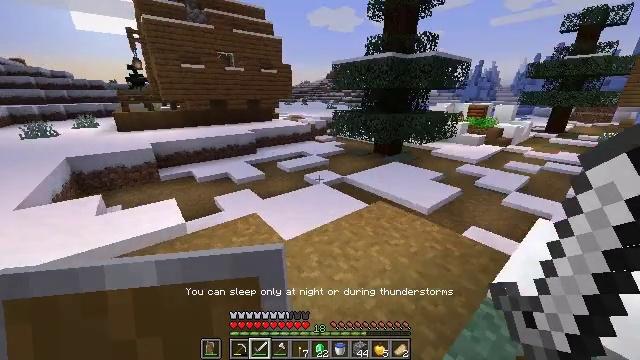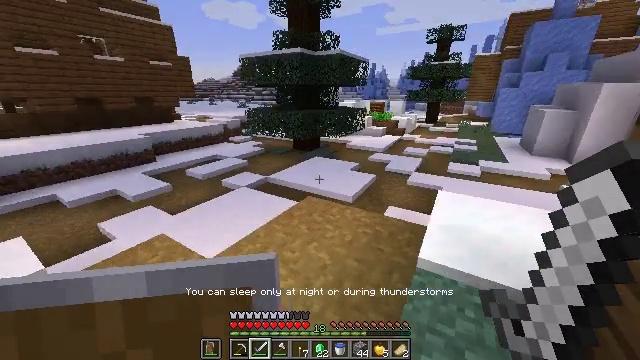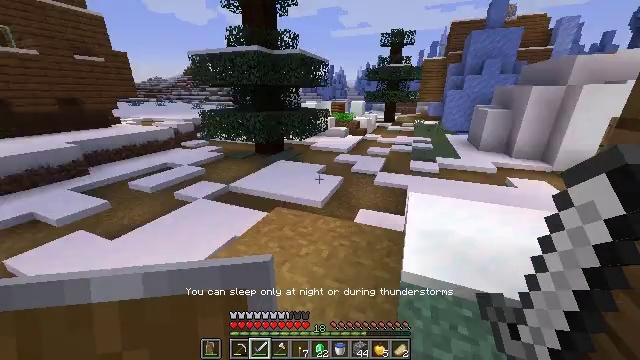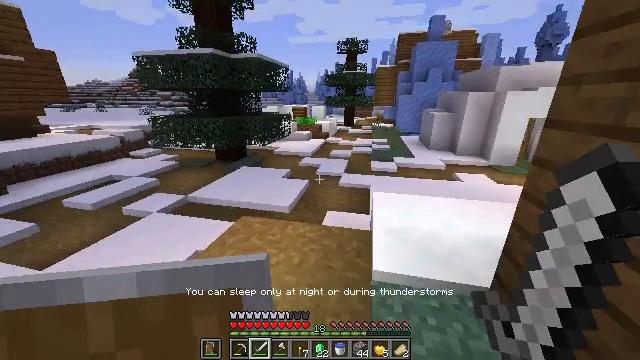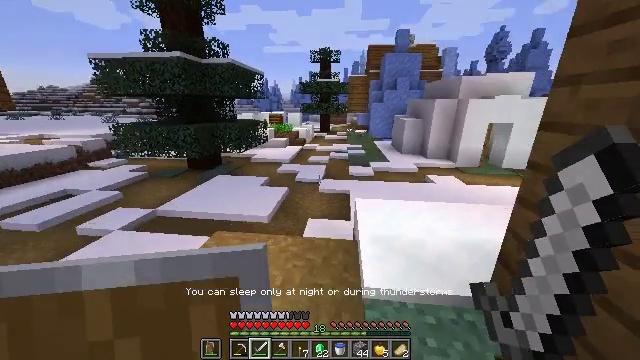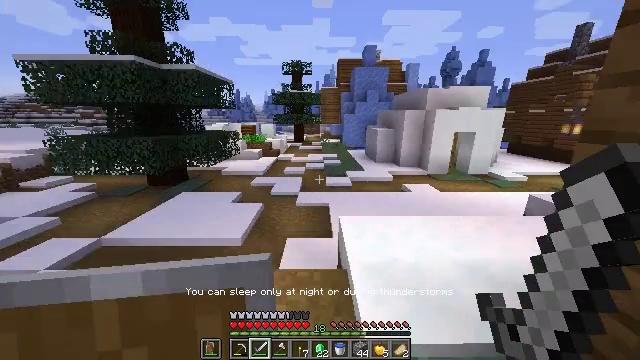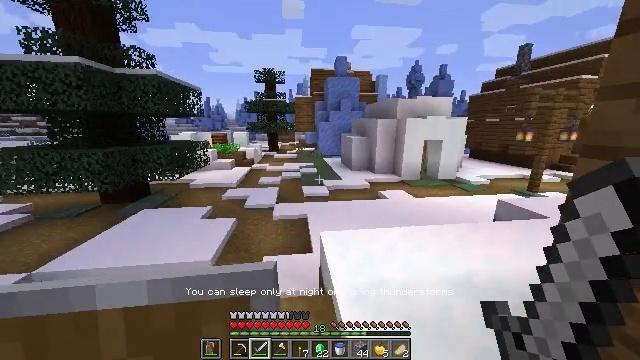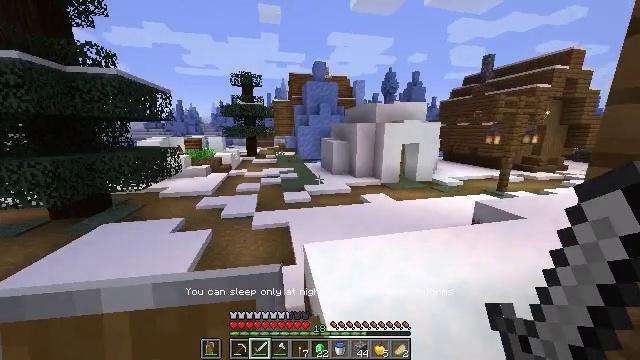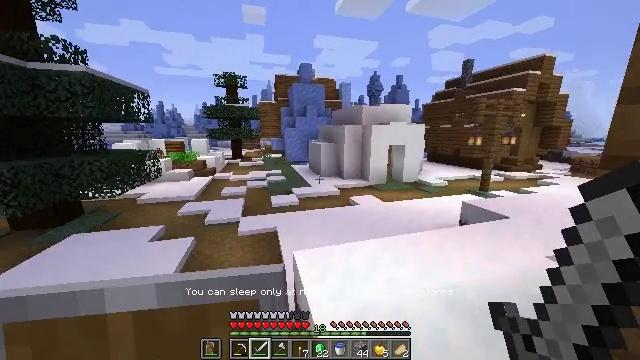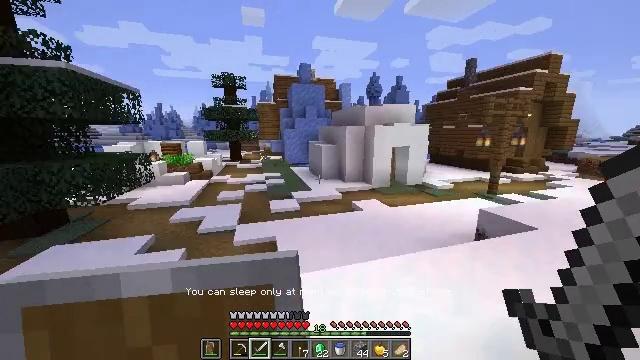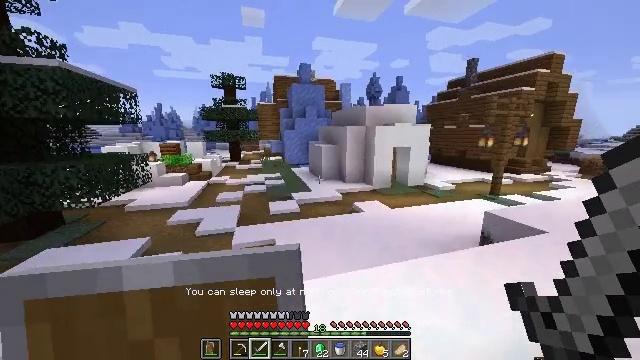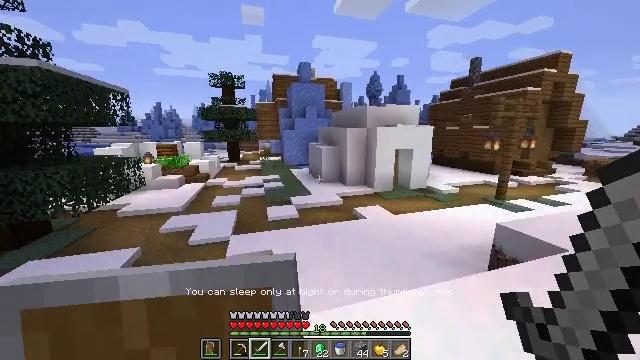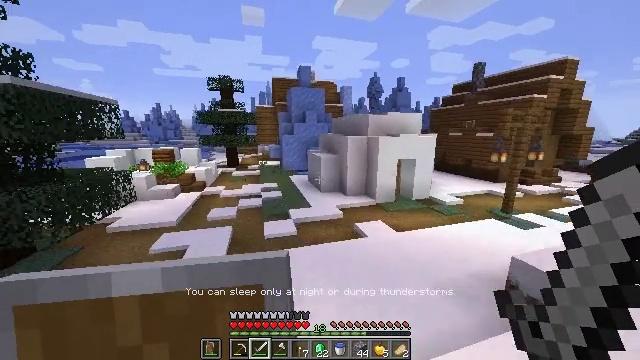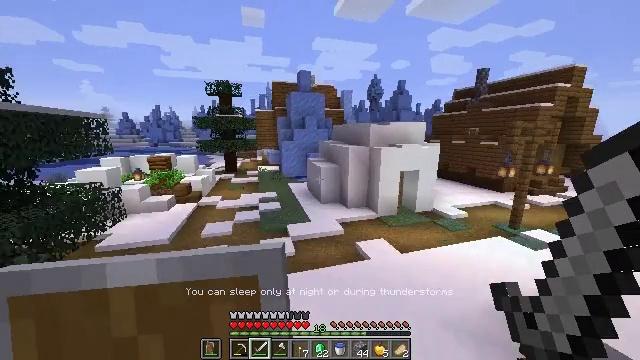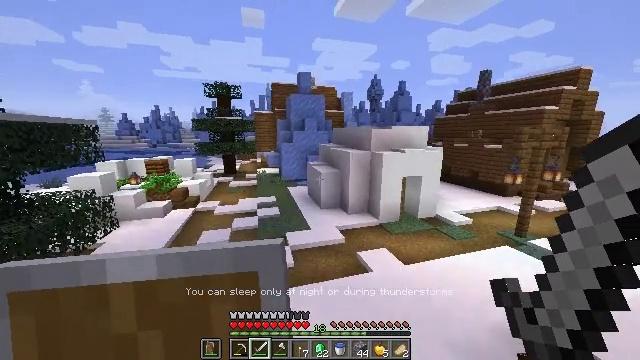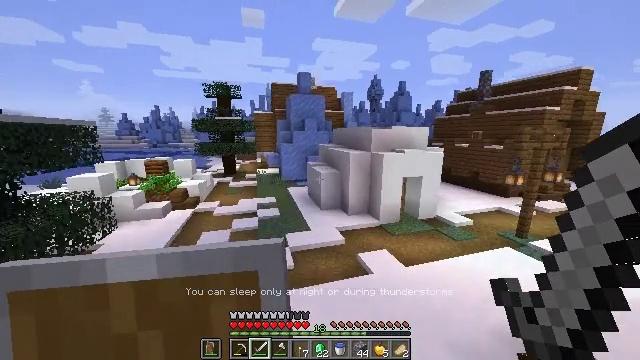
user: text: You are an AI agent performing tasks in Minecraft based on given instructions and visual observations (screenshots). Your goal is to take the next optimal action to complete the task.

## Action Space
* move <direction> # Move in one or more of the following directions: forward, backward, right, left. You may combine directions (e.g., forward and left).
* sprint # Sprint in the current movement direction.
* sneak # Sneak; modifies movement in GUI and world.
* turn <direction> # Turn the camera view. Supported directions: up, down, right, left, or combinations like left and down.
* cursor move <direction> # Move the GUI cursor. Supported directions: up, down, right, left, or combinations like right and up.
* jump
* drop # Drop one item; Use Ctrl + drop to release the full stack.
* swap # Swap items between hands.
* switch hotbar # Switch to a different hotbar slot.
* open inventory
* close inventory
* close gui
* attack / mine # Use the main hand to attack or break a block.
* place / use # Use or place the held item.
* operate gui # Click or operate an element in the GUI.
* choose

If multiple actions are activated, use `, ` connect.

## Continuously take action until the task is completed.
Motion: motion action
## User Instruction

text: Mine the blue bed to pick it up.
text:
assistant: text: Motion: move forward, sprint, turn right
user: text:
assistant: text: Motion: move forward, sprint, turn right
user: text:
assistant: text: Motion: move forward, sprint, turn right
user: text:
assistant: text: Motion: move forward, sprint, turn right and up
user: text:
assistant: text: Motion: move forward, sprint, turn right and up
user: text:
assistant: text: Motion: move forward, sprint, turn right and up
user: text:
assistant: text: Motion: move forward, sprint, turn right and up
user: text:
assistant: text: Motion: move forward, sprint, turn right
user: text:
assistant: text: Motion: move forward, sprint
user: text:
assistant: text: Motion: move forward, sprint
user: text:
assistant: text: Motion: move forward, sprint, jump
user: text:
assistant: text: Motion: move forward, sprint, jump
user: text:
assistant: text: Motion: move forward, sprint, jump
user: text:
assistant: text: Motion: move forward, sprint, jump
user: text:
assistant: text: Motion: move forward, sprint, jump
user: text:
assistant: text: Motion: move forward, sprint, jump
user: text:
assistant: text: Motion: move forward and move right, sprint, jump
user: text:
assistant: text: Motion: move forward and move right, sprint, jump
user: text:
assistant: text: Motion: move forward and move right, sprint, turn right, jump
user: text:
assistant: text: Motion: move forward and move right, sprint, turn right and down, jump
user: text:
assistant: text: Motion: move forward and move right, sprint, turn right and down, jump
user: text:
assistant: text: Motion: move forward and move right, sprint, turn right and down, jump
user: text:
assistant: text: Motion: move forward and move right, sprint, turn right, jump
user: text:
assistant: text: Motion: move forward and move right, sprint, turn right, jump
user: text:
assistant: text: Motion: move forward and move right, sprint, turn right, jump
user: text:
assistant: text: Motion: move forward and move right, sprint, jump
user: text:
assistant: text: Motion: move forward and move right, sprint, jump
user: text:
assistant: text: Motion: move forward and move right, sprint, jump
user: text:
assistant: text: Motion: move forward and move right, sprint, turn left, jump
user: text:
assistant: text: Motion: move forward and move right, sprint, turn left, jump